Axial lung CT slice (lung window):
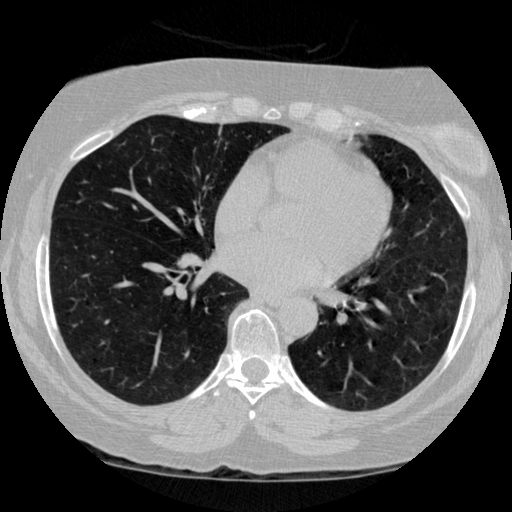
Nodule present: no